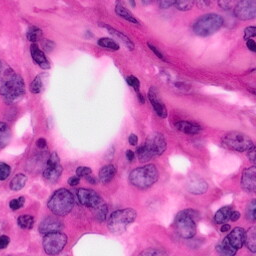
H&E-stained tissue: Pancreatic